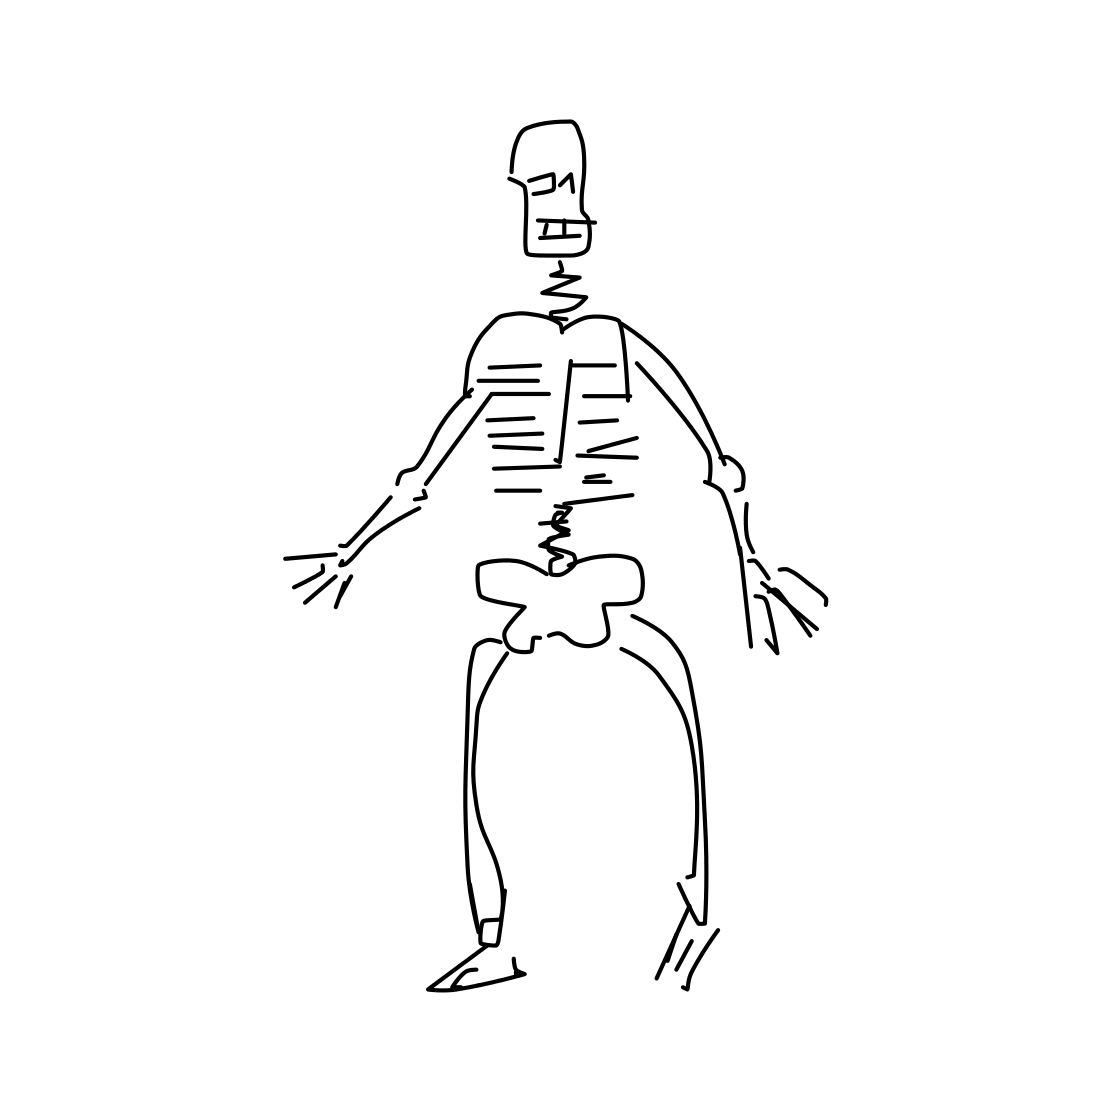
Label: human-skeleton